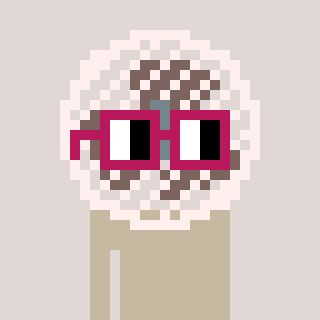
a pixel art character with square dark red glasses, a fan-shaped head and a hotbrown-colored body on a warm background